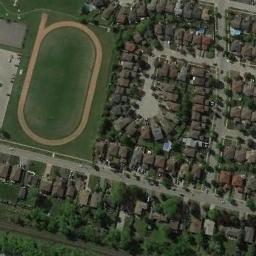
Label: ground_track_field